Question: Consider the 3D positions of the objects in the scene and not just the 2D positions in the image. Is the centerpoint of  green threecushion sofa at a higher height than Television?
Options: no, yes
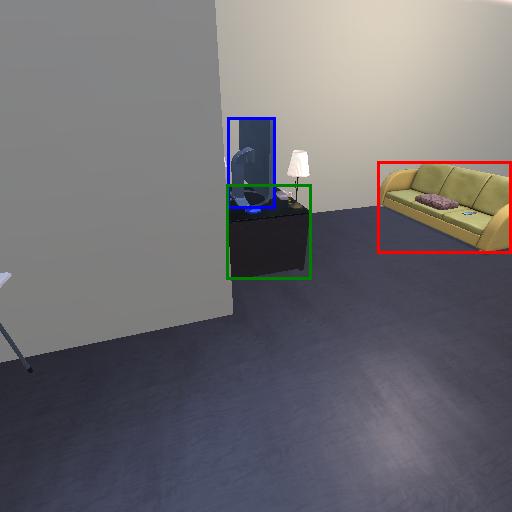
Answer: no